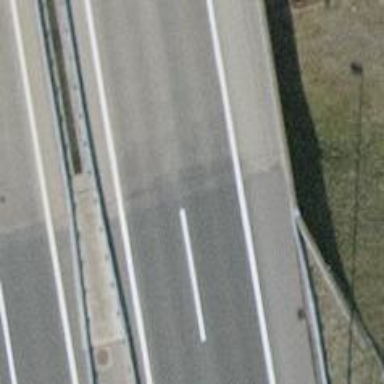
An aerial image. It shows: Asphalt motorway.